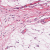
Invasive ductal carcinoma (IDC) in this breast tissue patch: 0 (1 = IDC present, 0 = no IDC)